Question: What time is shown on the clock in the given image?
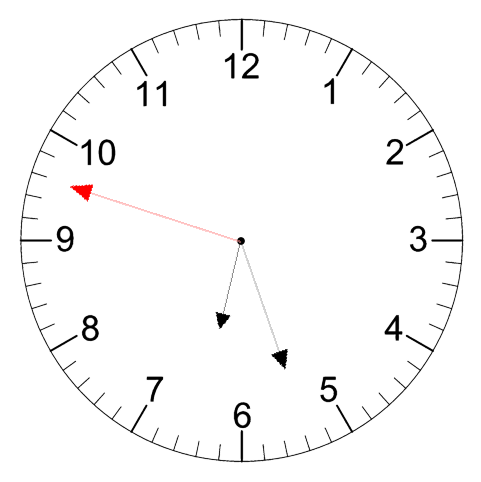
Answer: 06:26:48